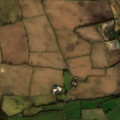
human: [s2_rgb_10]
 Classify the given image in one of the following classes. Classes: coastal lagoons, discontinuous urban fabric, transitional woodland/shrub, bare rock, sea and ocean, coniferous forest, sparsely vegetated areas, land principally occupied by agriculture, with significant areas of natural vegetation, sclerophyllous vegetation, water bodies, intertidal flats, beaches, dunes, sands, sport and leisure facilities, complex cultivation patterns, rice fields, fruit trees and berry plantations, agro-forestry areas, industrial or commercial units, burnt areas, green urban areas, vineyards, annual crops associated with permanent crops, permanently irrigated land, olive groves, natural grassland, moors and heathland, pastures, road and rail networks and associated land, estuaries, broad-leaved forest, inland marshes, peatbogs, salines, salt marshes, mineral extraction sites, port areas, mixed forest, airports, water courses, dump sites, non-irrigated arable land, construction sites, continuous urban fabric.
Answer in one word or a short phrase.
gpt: non-irrigated arable land, pastures